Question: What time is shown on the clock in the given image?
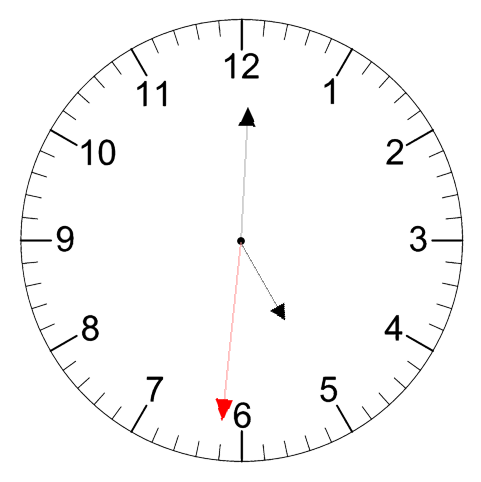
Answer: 05:00:31